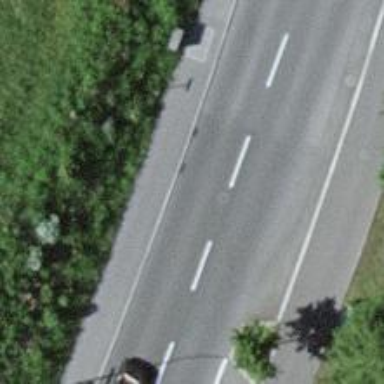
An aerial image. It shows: Cycleway.